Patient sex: F
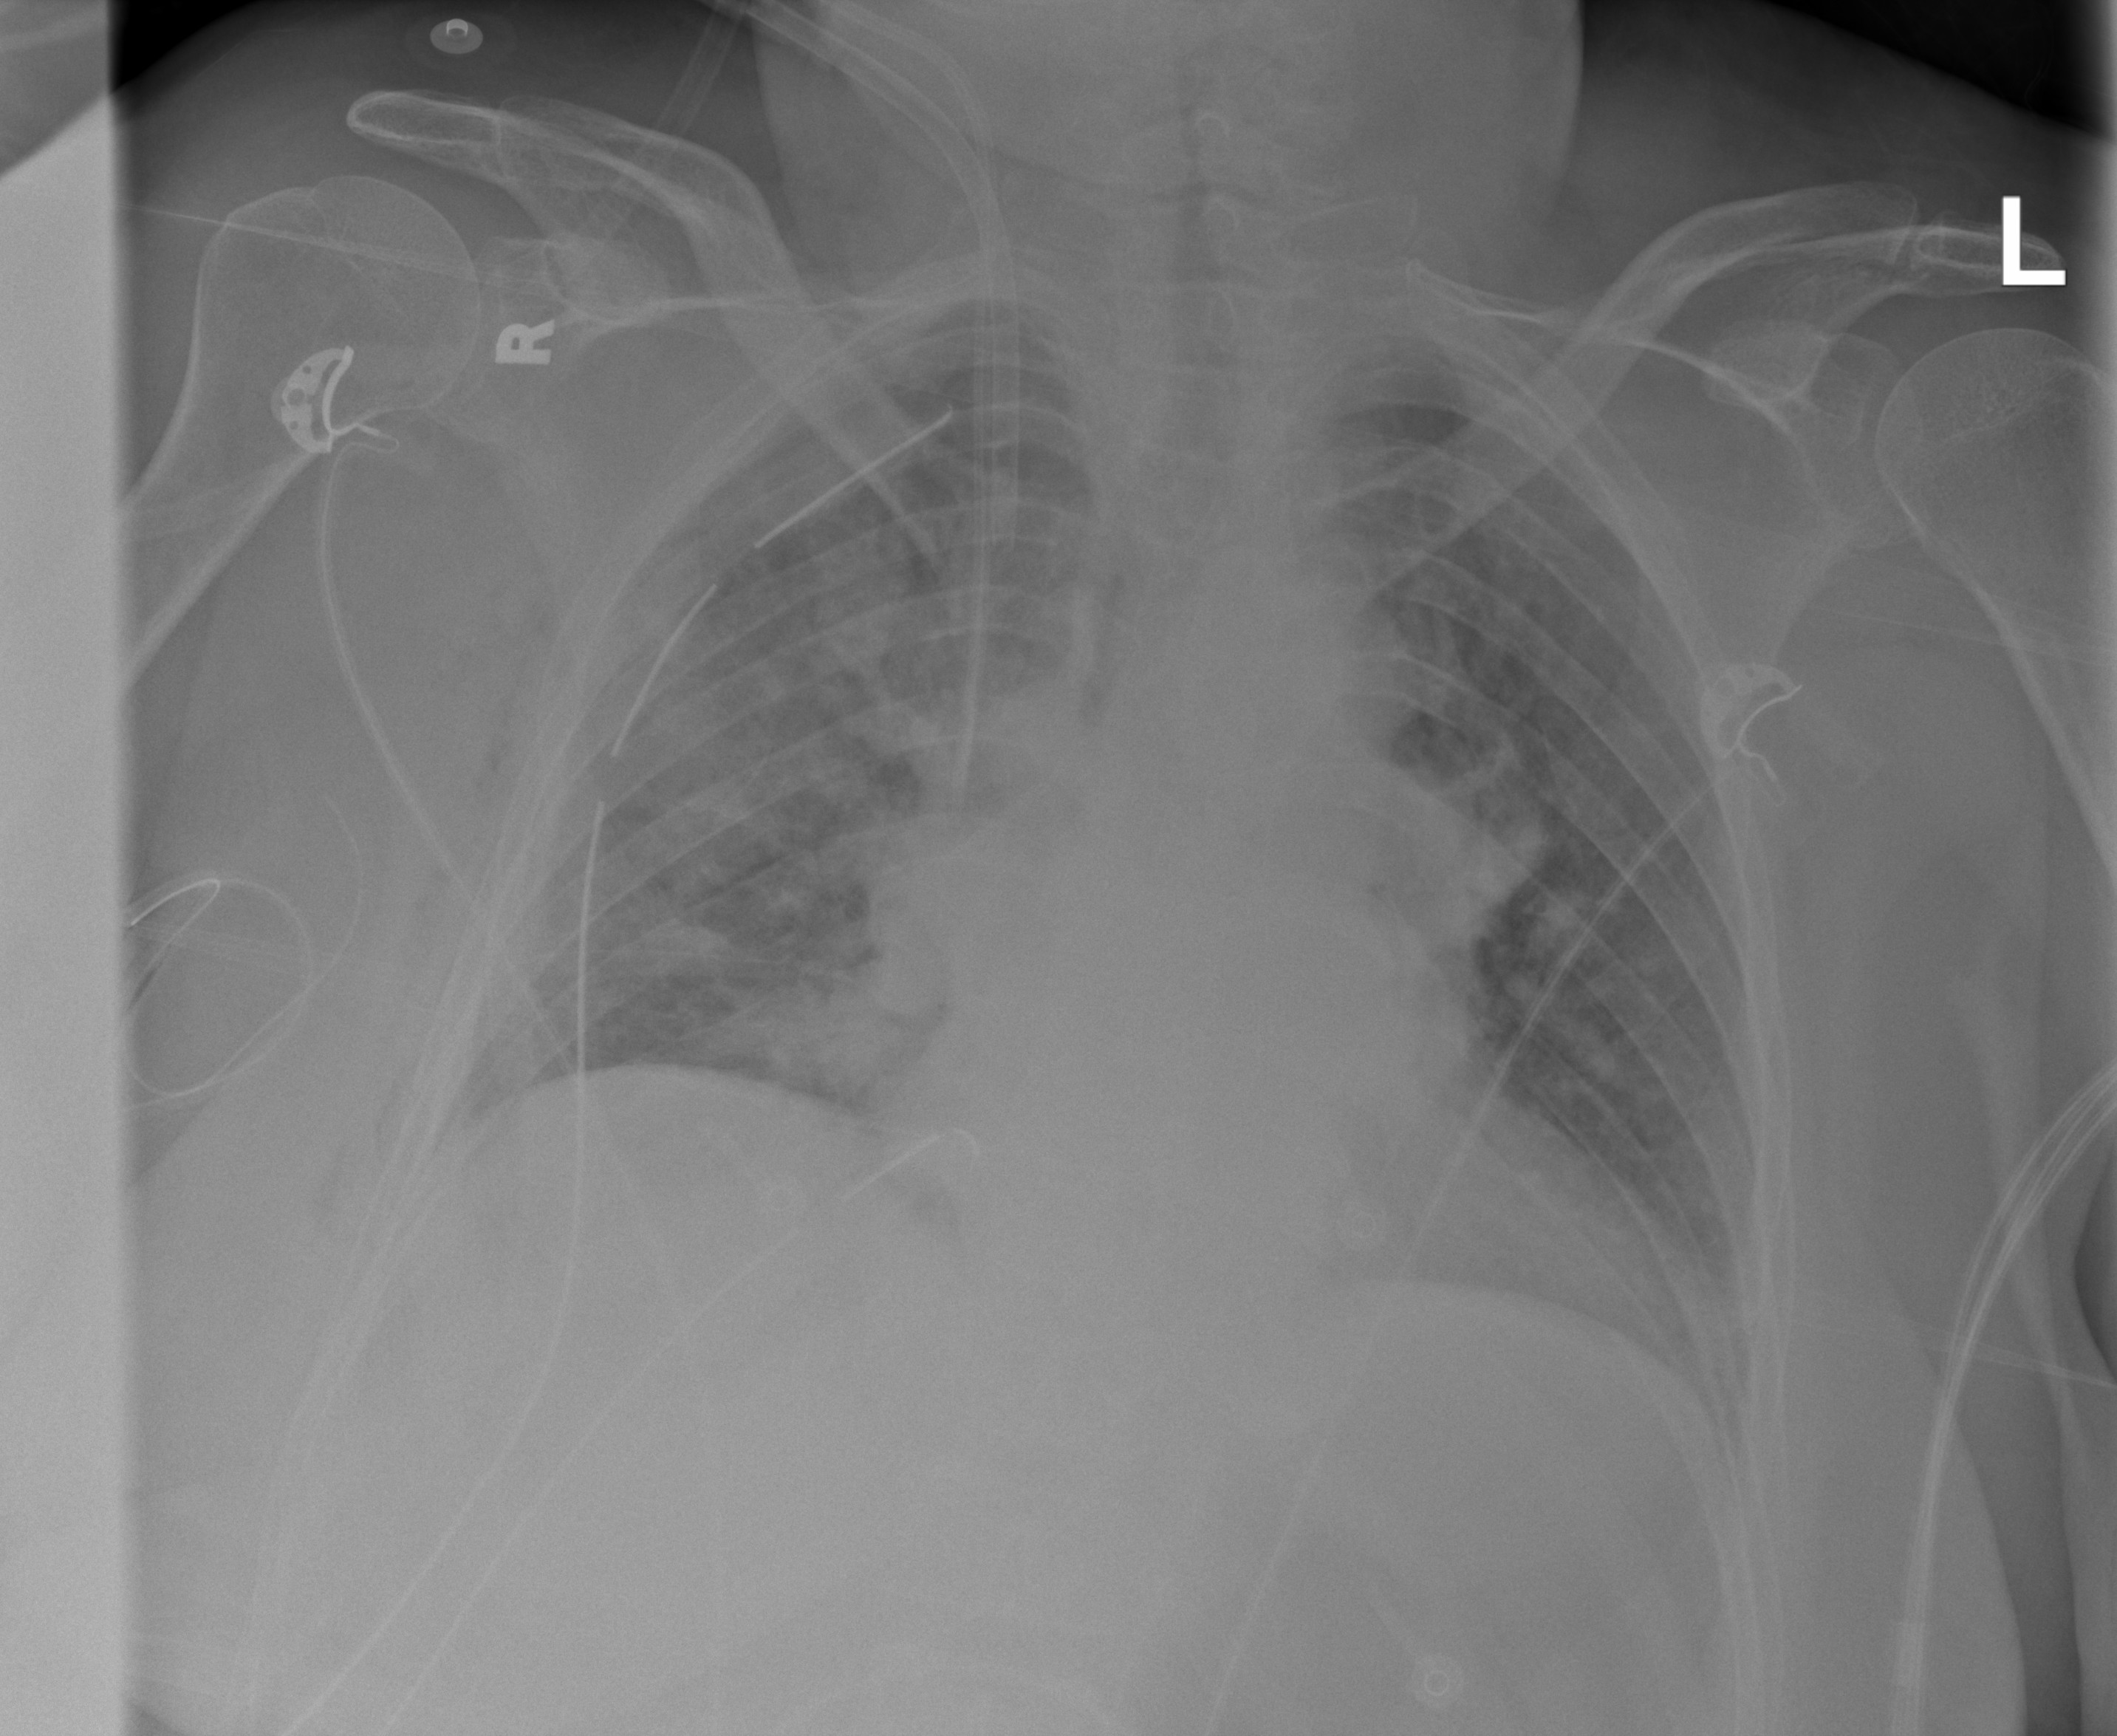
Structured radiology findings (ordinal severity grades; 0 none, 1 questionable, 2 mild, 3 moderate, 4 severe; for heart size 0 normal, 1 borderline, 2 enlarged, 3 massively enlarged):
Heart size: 0
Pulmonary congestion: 2
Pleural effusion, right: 0
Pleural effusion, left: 0
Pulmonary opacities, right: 3
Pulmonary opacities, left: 2
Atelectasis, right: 2
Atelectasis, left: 2